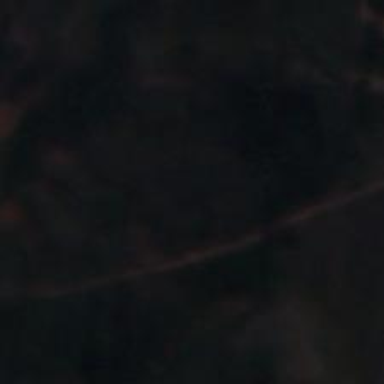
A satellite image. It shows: Unclassified road.